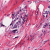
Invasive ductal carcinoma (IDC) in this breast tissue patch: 0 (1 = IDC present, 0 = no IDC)